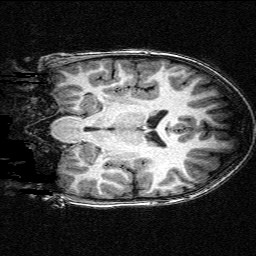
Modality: T1w
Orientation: coronal
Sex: male